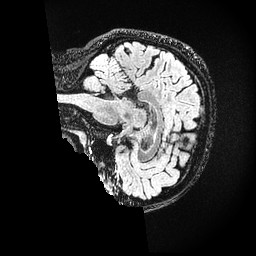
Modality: FLAIR
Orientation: sagittal
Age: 34
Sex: female
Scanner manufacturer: ge
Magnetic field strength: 3 T
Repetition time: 4.802 s
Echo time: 0.1169 s